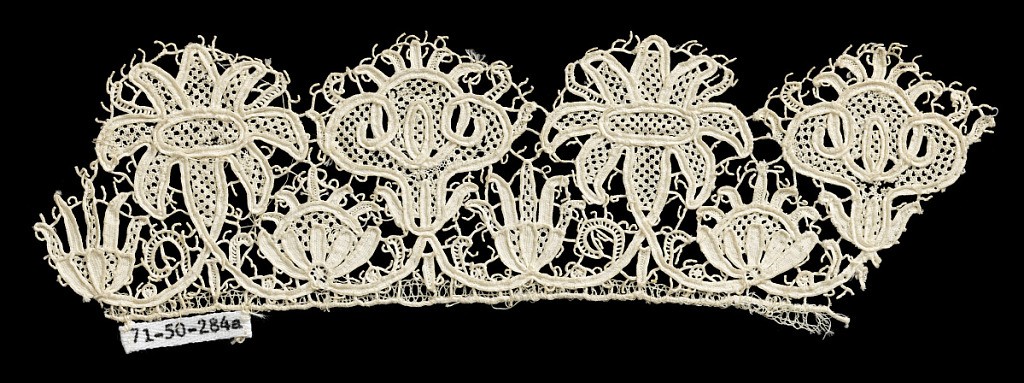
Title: Fragments
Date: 17th century
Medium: natural linen Technique: lace of early premade tape with needle fillings
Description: Fragments of a scalloped border formed by two alternating flowerheads. In spaces below flowers are two smaller flowerheads in an alternate arrangement.